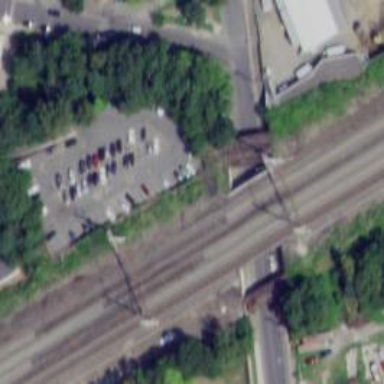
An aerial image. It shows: Bridge over electrified railway with contact line.